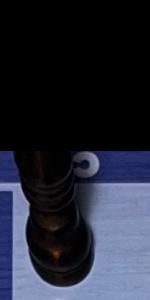
Label: Bishop_Black